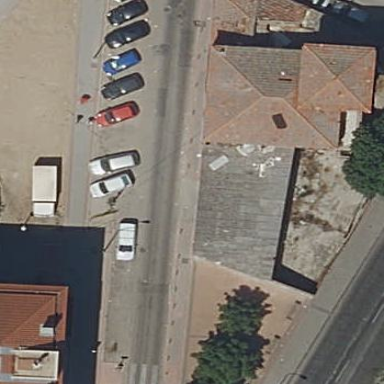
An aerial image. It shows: Sidewalk made of paving stones.